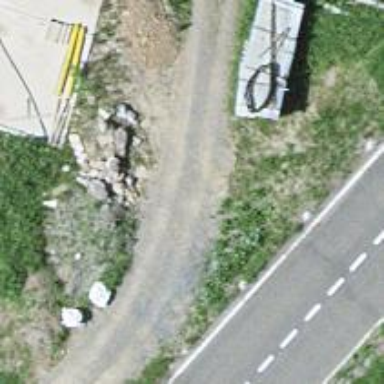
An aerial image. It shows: Road made of pebblestone meant for service vehicles.